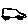
Label: car